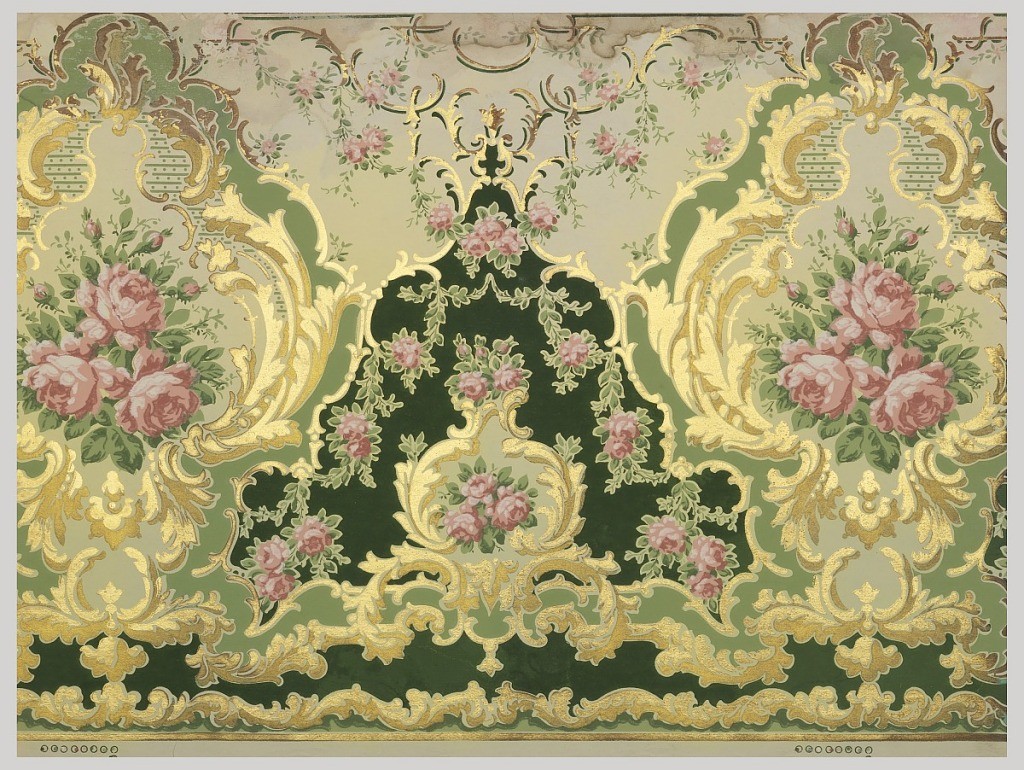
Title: Frieze
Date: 1907–08
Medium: Machine-printed
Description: Large medallion with floral center. Printed in green, pink and metallic gold.